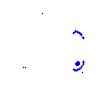
Particle: pion